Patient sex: F
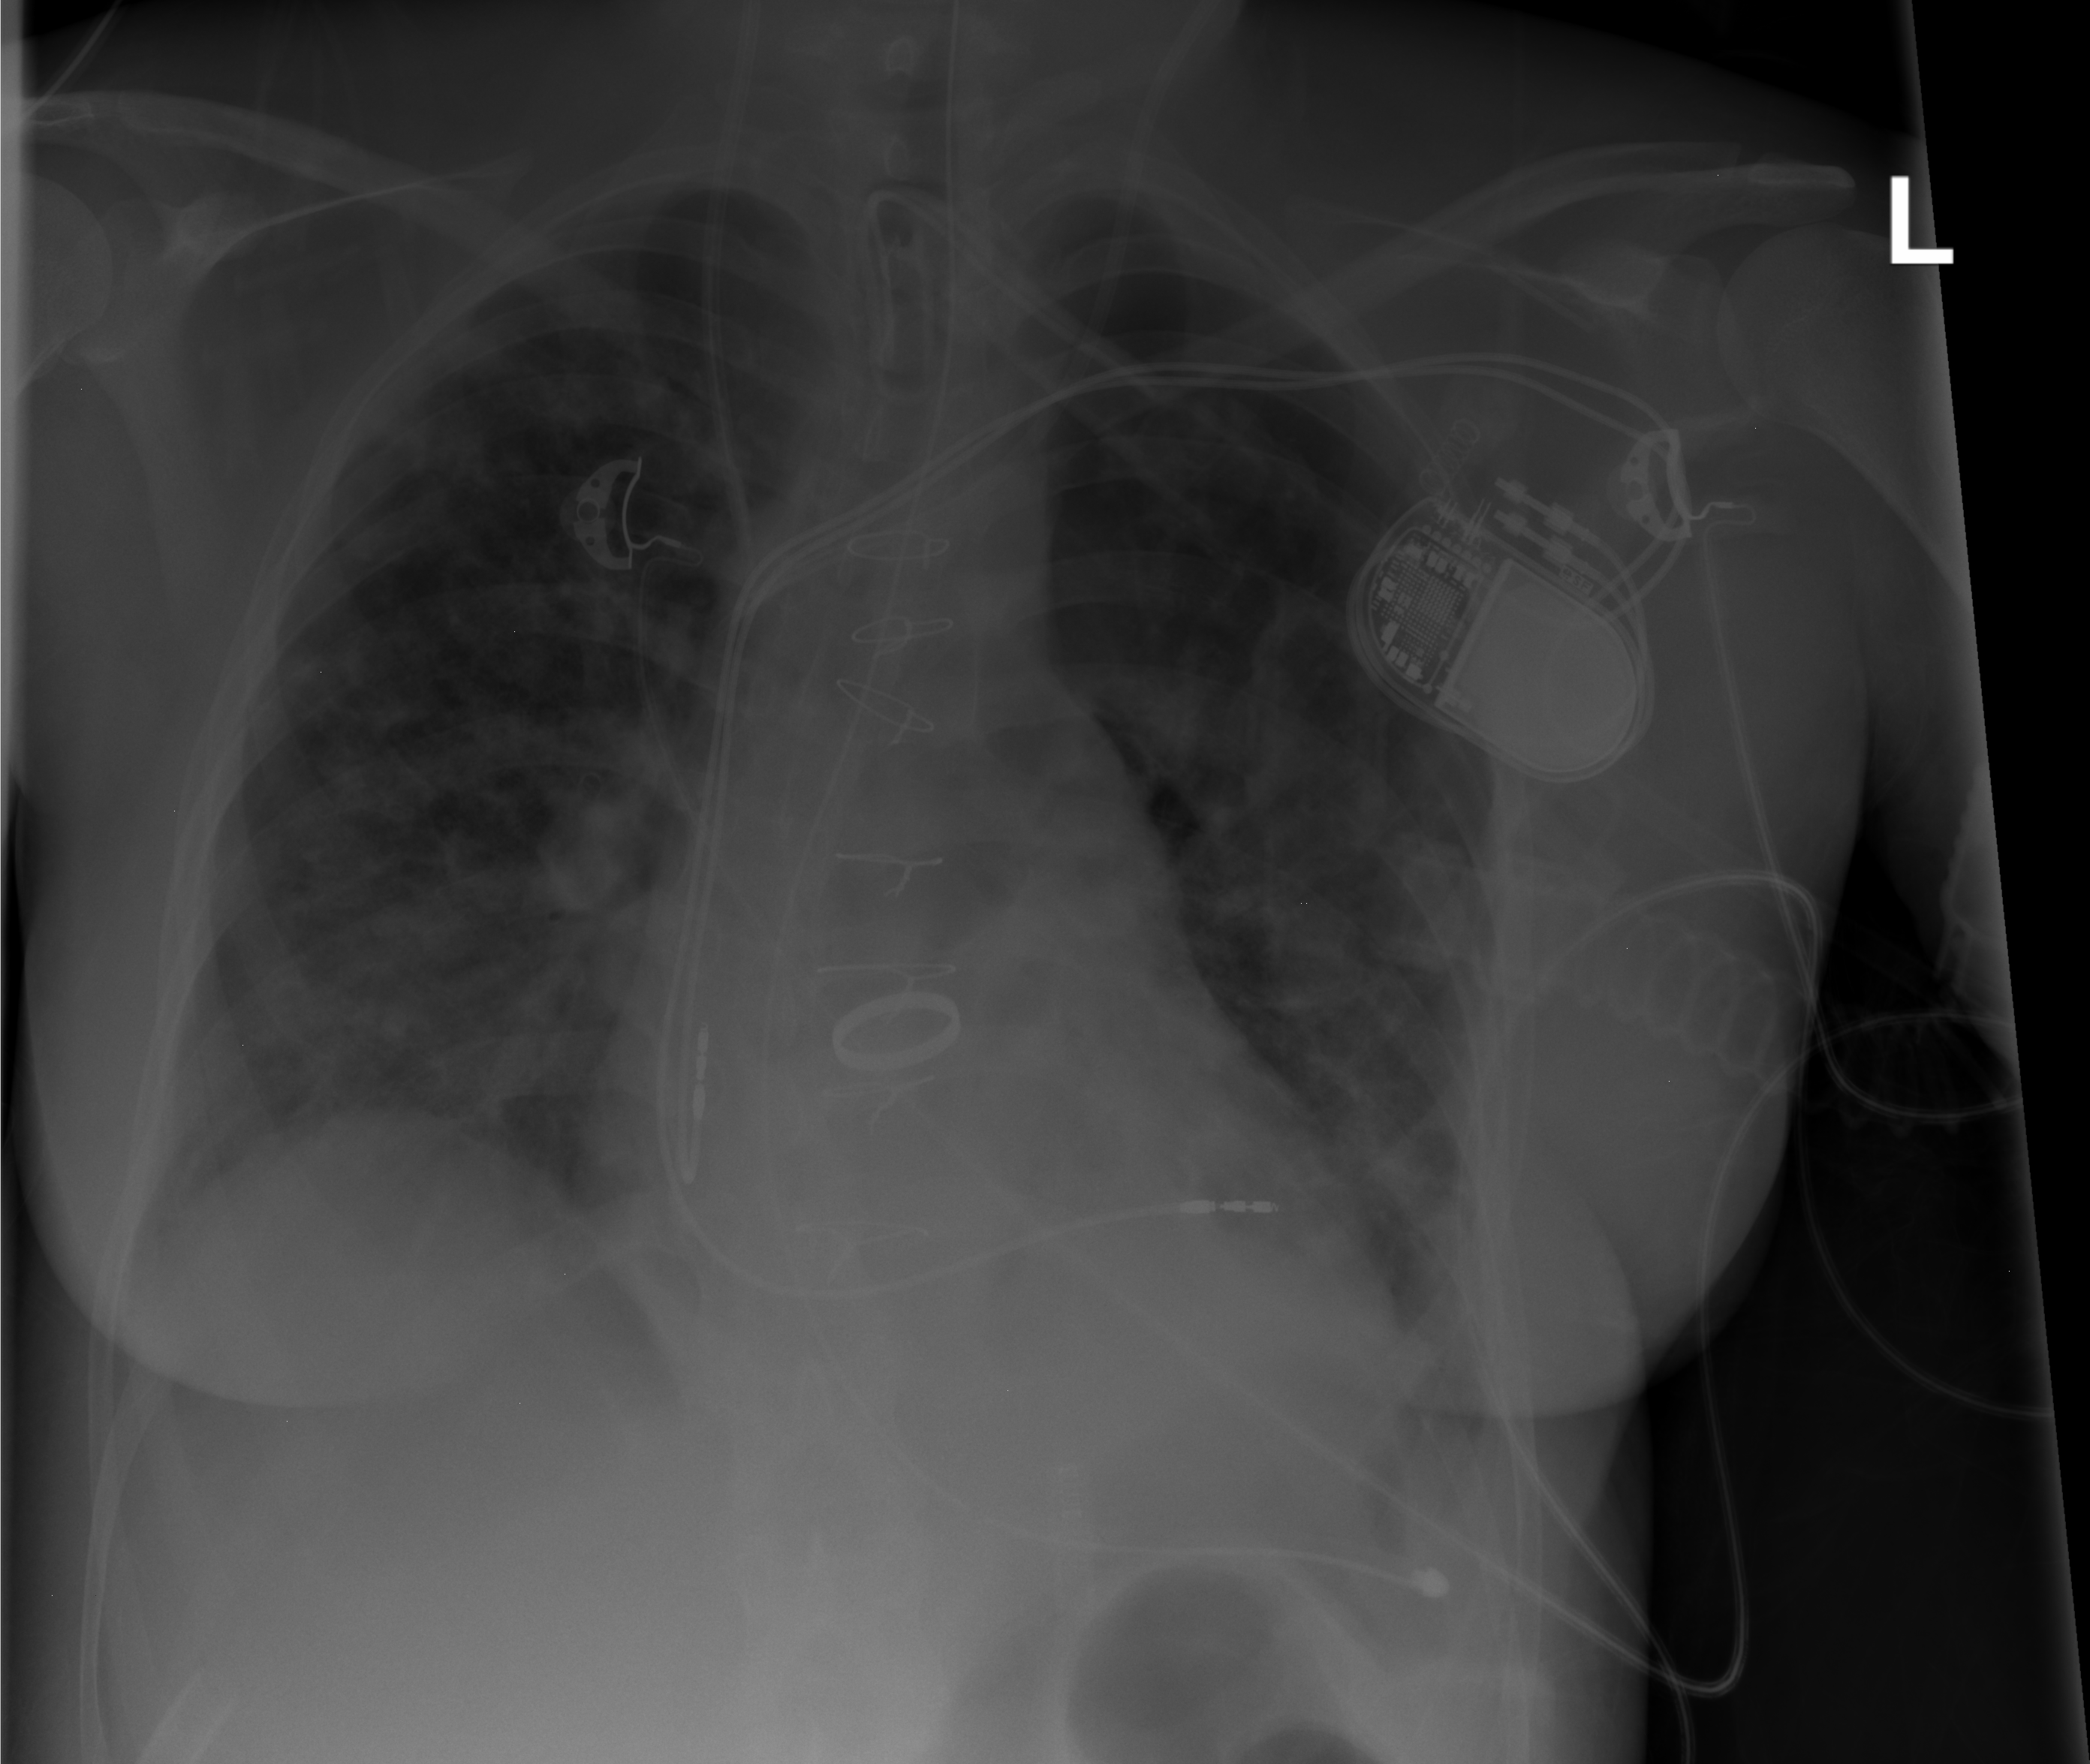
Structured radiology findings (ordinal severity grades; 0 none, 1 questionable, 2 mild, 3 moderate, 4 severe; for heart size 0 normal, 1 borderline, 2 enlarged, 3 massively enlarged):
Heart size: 0
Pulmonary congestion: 0
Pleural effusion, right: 0
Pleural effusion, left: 1
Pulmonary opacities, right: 3
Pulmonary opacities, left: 2
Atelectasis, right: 3
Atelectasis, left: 0